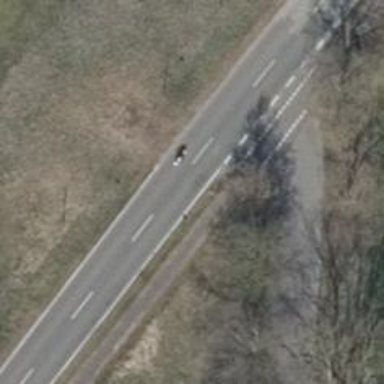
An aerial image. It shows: Cycleway.